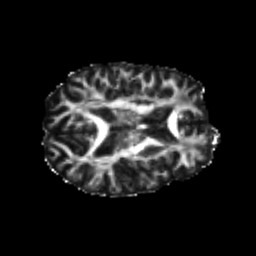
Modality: FA
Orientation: axial
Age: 24
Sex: male
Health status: healthy
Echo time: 0.074 s